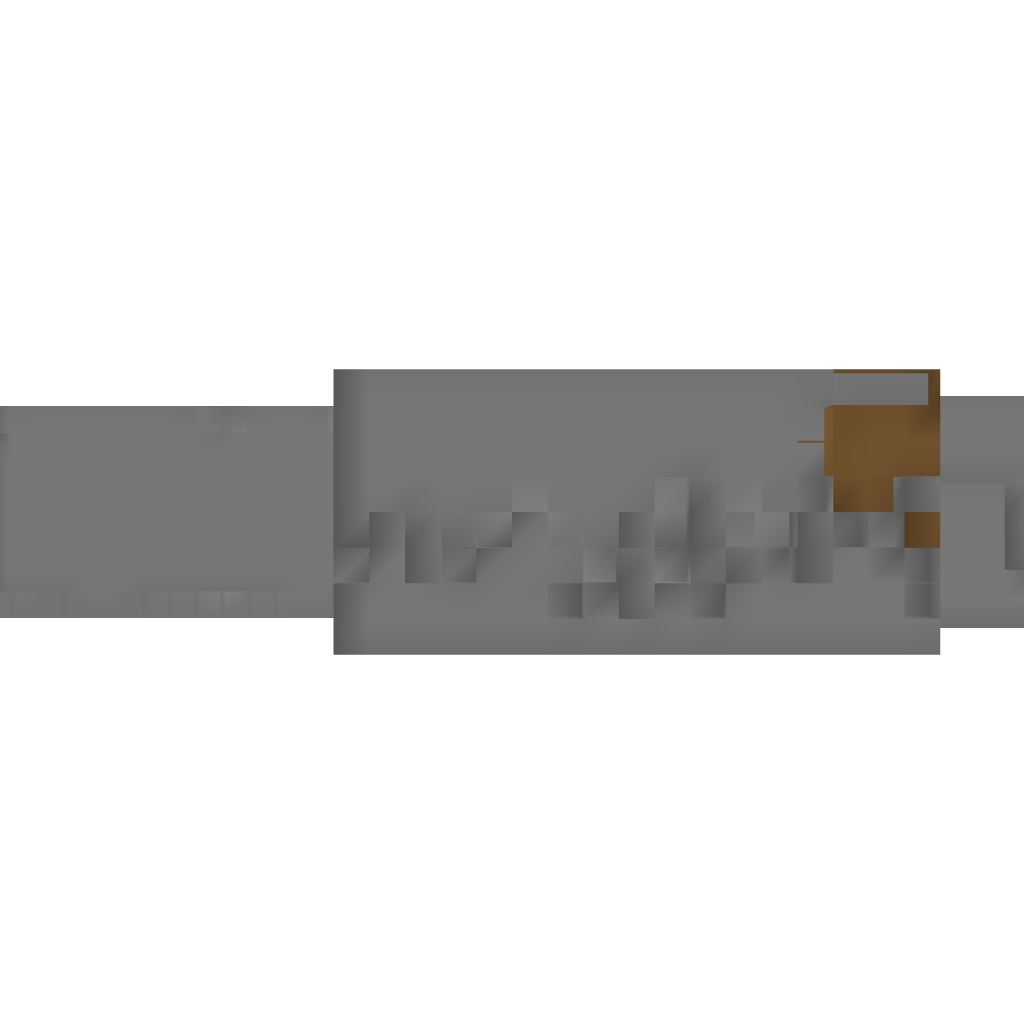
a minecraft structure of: Underground Factions Tutorial bad low quality